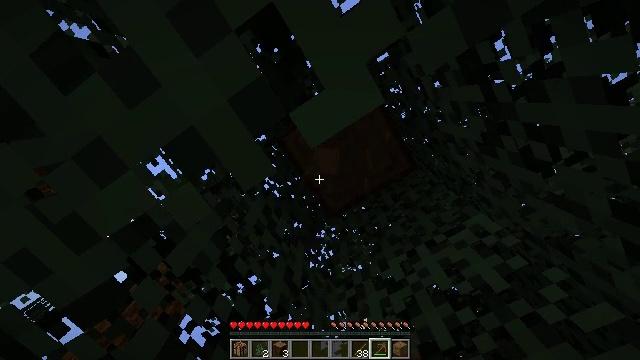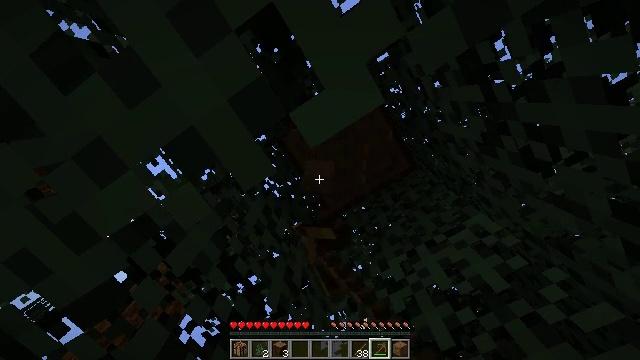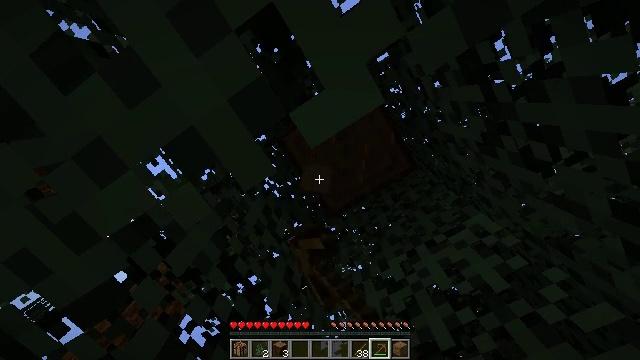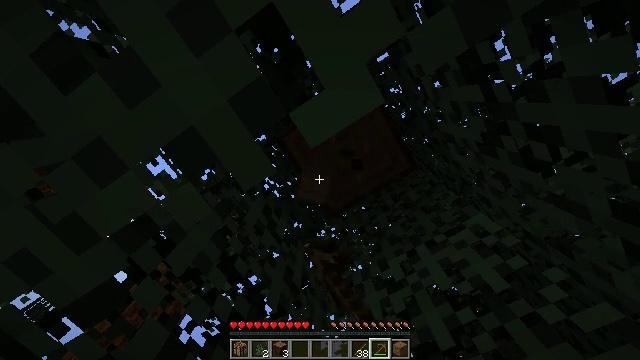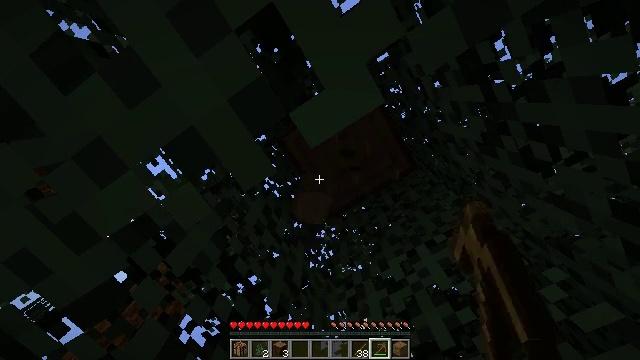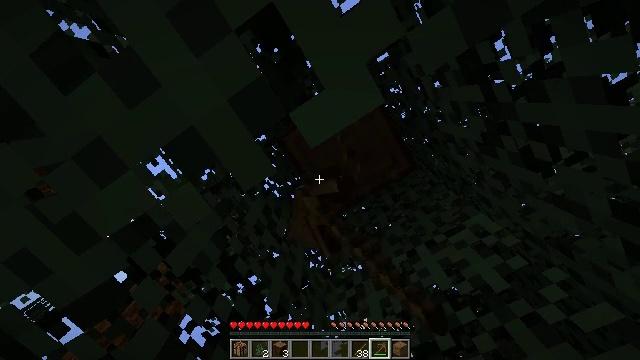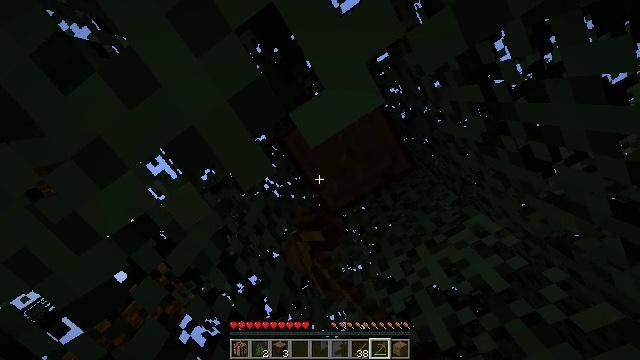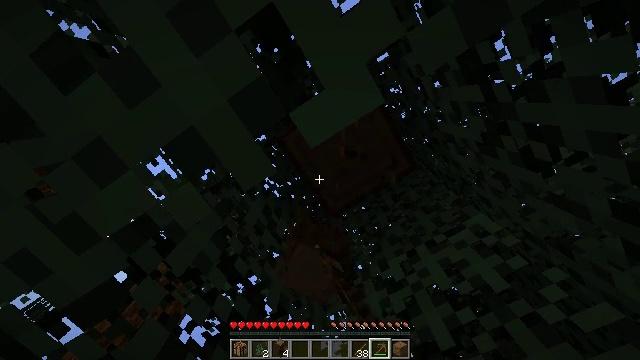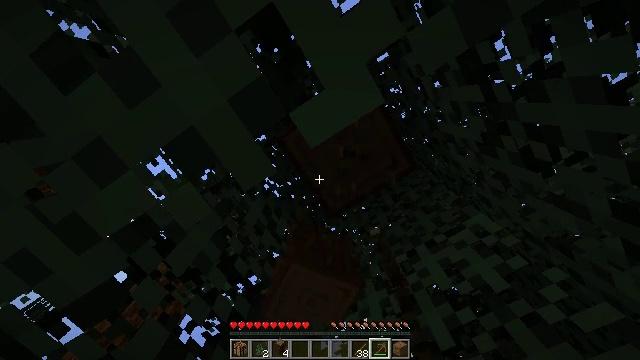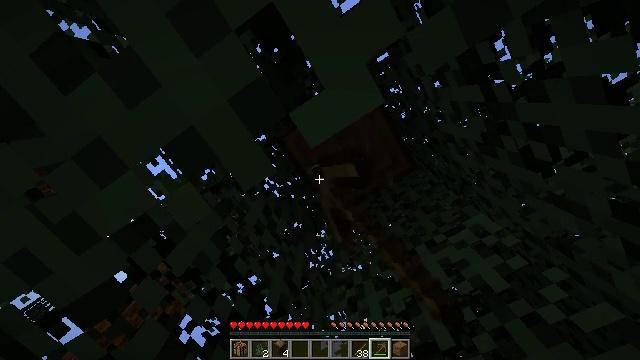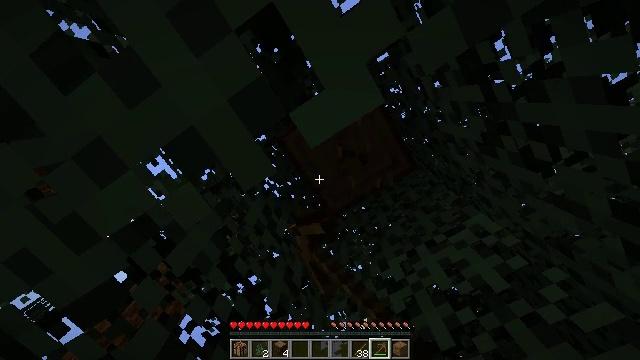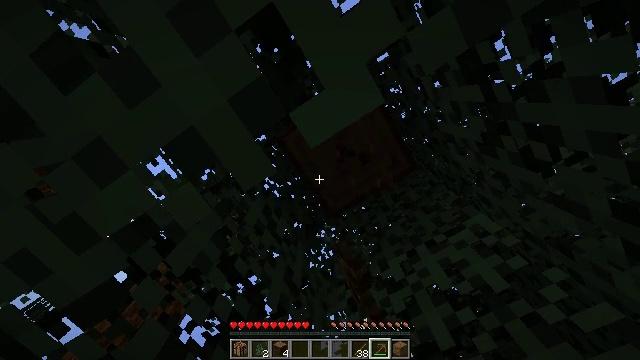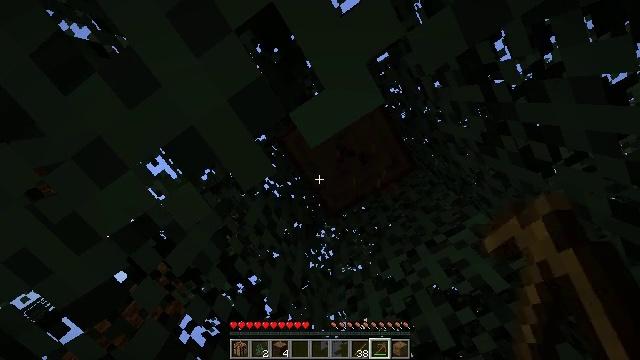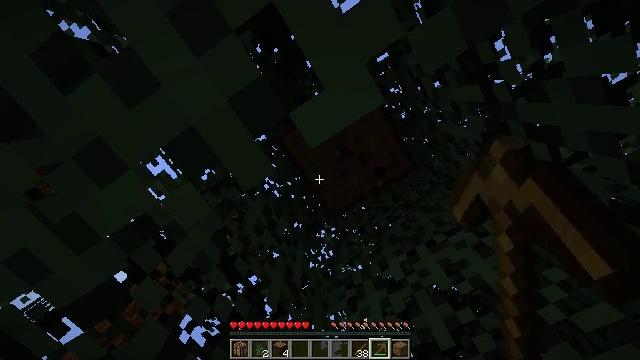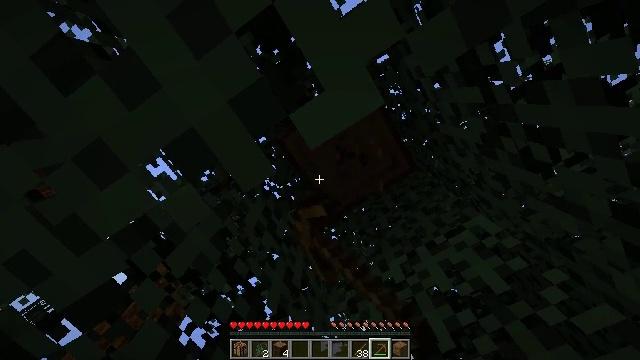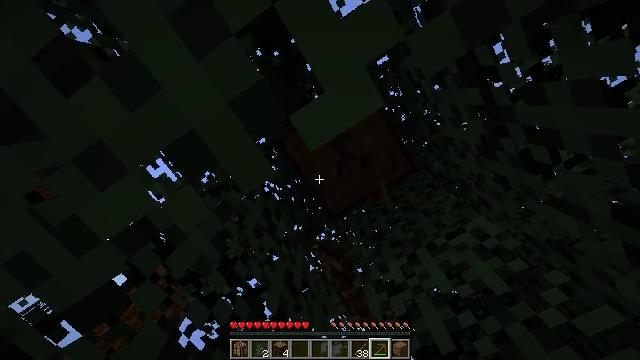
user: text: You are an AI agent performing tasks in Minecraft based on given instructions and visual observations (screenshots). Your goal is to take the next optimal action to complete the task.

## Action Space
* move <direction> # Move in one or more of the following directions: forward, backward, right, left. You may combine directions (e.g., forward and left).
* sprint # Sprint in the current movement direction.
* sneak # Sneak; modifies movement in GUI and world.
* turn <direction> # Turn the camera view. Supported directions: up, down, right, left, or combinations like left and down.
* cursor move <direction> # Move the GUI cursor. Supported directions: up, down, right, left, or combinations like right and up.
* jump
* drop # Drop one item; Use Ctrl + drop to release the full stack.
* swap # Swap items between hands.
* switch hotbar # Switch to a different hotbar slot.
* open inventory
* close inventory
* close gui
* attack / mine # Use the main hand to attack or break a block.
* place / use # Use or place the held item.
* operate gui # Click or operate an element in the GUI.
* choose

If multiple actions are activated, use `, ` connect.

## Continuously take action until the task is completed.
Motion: motion action
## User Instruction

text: Gather spruce log by chopping the tree.
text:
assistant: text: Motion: attack / mine
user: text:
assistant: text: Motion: attack / mine
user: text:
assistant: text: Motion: attack / mine
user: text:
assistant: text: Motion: attack / mine
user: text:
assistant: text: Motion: attack / mine
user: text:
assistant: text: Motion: attack / mine
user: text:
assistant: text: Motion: attack / mine
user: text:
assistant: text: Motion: attack / mine
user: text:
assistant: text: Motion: attack / mine
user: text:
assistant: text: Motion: attack / mine
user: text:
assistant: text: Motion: attack / mine
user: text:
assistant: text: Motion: attack / mine
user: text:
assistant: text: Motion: attack / mine
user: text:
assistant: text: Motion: attack / mine
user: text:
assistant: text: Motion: attack / mine
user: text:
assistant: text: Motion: attack / mine
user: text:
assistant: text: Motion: attack / mine
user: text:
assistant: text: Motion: attack / mine
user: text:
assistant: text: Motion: attack / mine
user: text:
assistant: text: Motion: attack / mine
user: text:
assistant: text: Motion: attack / mine
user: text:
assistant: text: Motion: attack / mine
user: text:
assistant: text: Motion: attack / mine
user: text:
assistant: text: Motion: attack / mine
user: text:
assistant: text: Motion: attack / mine
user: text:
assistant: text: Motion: attack / mine
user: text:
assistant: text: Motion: attack / mine
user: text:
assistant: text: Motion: attack / mine
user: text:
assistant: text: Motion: attack / mine
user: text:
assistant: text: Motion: attack / mine